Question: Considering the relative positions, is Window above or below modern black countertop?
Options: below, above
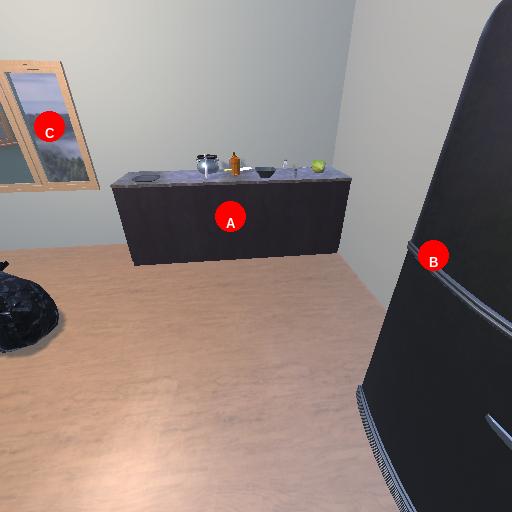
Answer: below